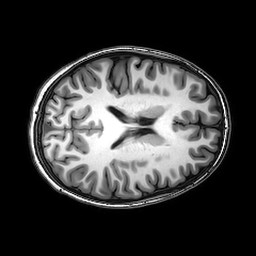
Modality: T1w
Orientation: axial
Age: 18
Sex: female
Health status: healthy
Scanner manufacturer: philips
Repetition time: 0.008292 s
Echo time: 0.0038 s